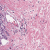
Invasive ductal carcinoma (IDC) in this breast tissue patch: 0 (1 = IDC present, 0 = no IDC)